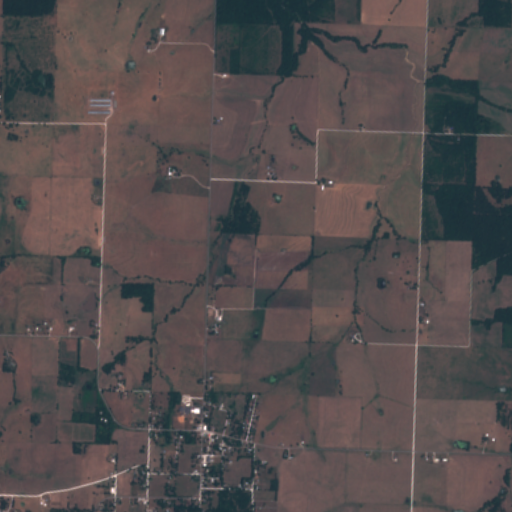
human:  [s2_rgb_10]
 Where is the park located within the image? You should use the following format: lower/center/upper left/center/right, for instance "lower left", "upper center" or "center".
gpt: The park is located in the lower left of the image.
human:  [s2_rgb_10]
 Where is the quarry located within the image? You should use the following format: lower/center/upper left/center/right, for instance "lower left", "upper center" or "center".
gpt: There is no quarry in the image.